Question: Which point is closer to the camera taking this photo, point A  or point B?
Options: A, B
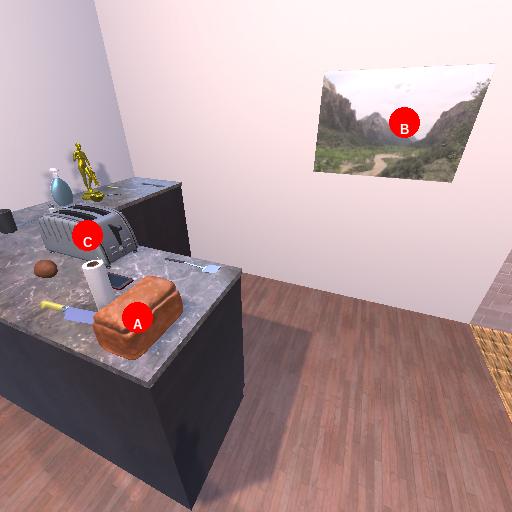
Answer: A